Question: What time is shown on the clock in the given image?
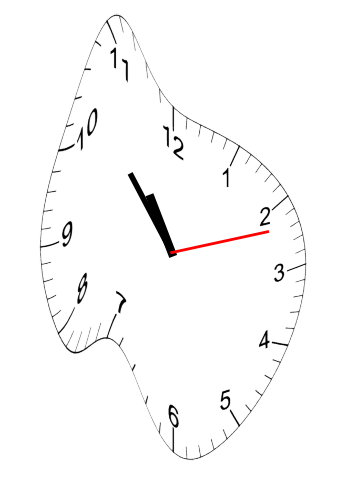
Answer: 10:53:12